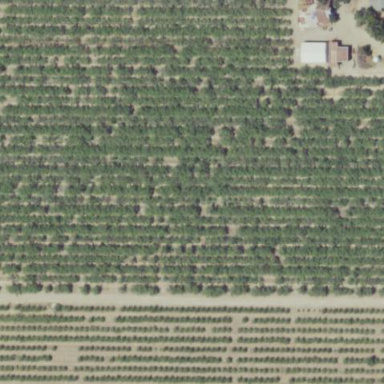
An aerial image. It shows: Orchard.